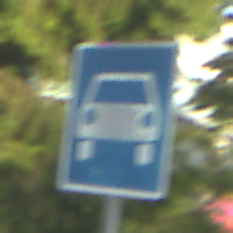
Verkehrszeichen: Kraftfahrstrasse
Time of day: SunriseSunset
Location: Outdoor (Suburban)
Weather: PartlyCloudy
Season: NotSpecified
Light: Natural